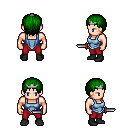
a pixel art fantasy rpg character, male body template, human, light skin, blue vest, red pants, green plain hairstyle, silver tiara, black shoes, dagger, four views (front, back, left, right), 2x2 character sprite sheet, small pixel art, hard edges, no anti-aliasing